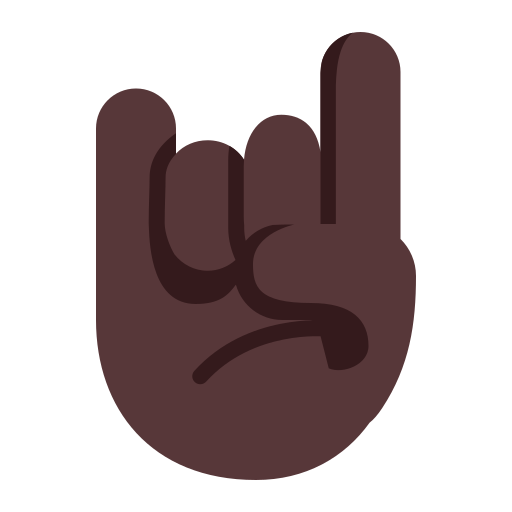
sign of the horns flat dark